You are looking at a signal-to-image encoding: consecutive vibration samples arranged as the rows of a grayscale square. Diagnose the bearing from this image, choosing from: normal, inner_race, outer_race, ball.
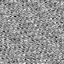
Answer: outer_race